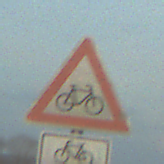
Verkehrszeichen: RadverkehrLinks
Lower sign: RichtungsangabeDurchPfeile9
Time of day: SunriseSunset
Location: Outdoor (Nature)
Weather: PartlyCloudy
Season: NotSpecified
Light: Natural